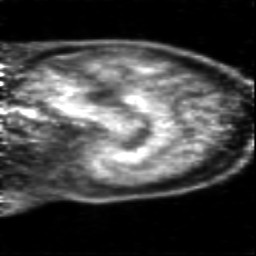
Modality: PET
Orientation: sagittal
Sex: male
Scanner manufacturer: siemens